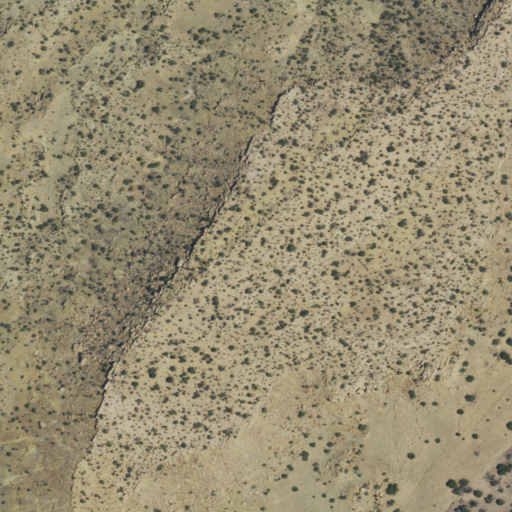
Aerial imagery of mountain in New Mexico named Mesita Blanca containing shrub and evergreen forest